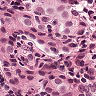
Metastatic tissue present: yes